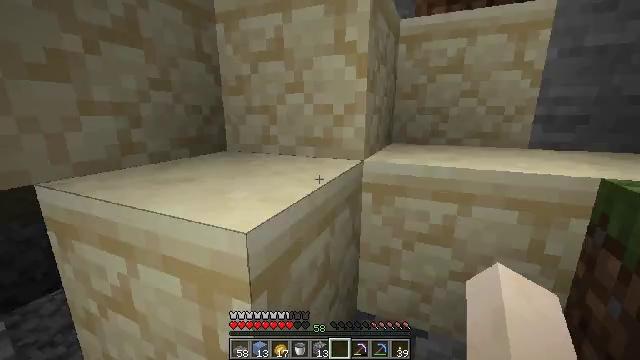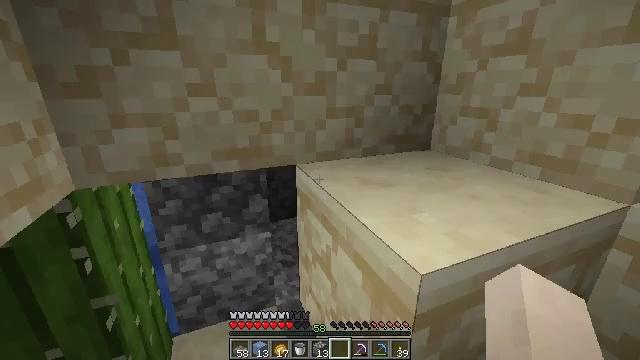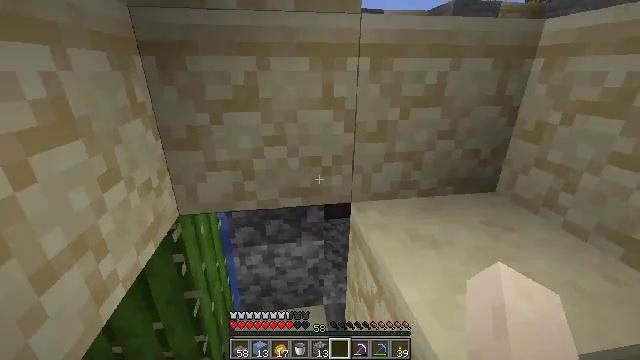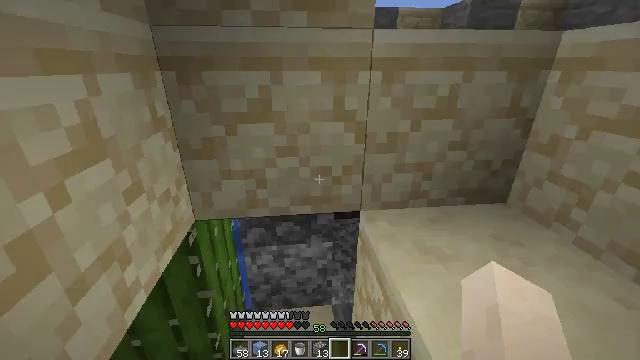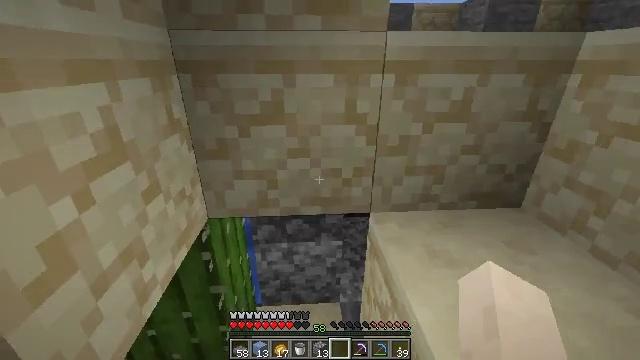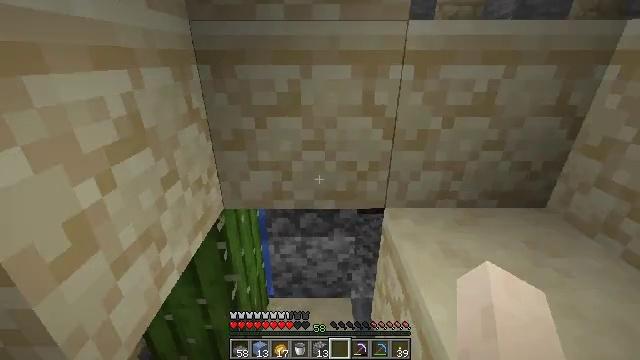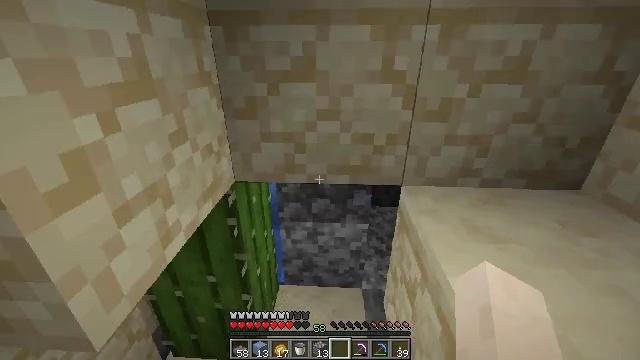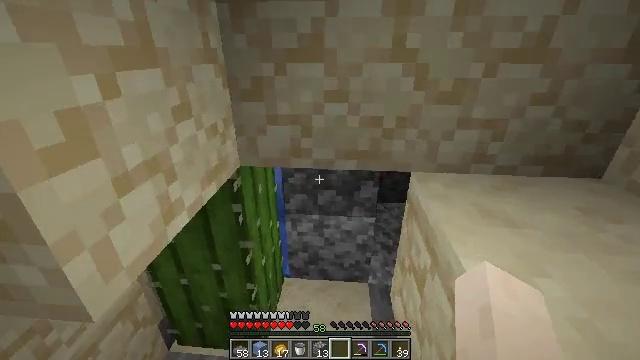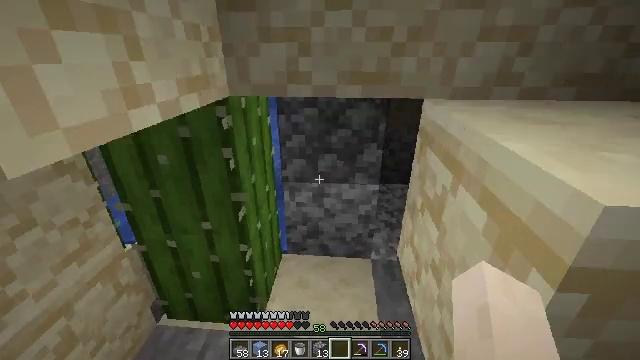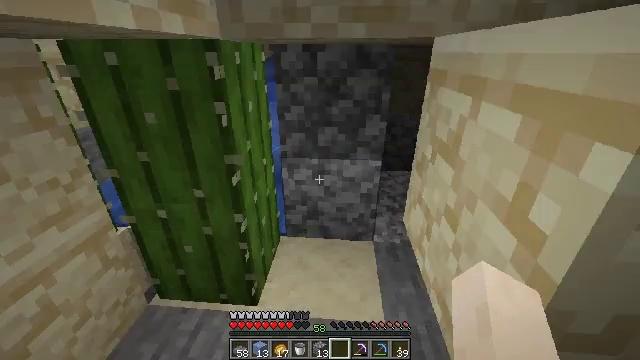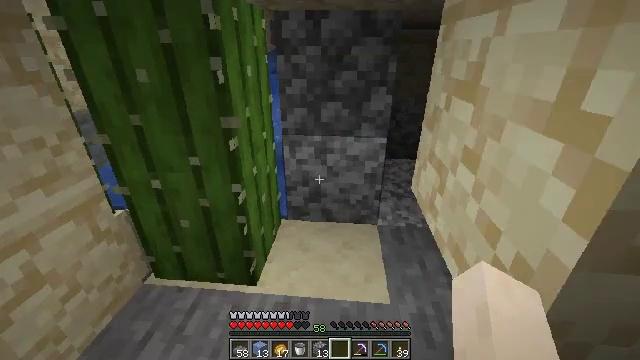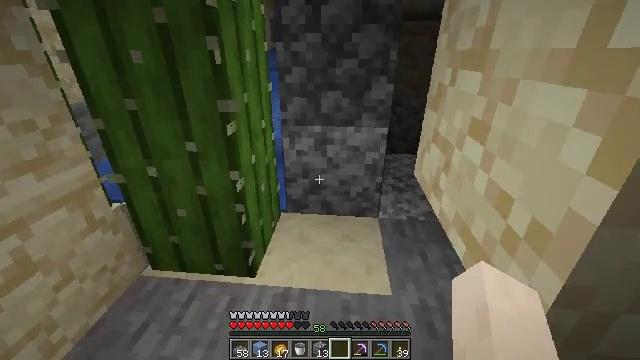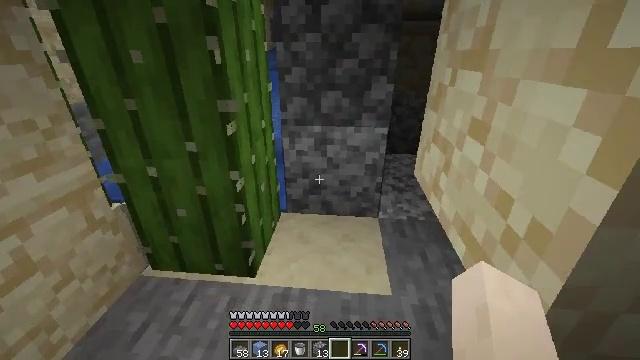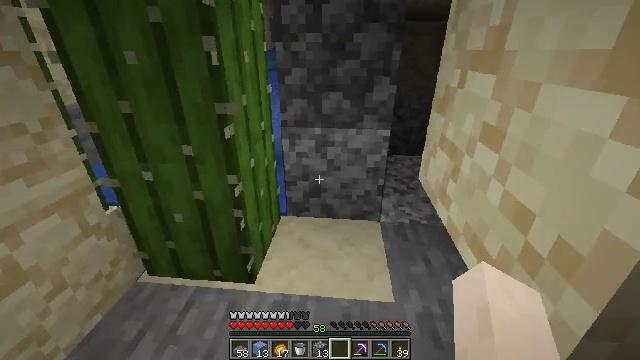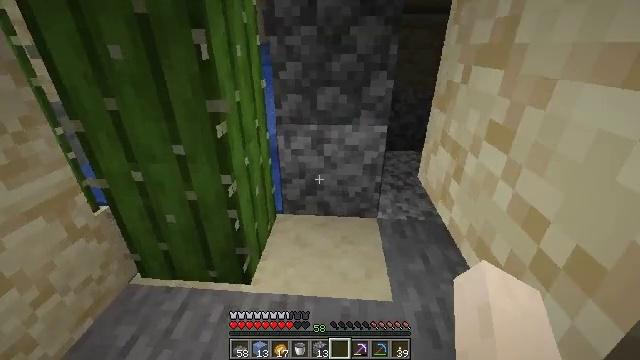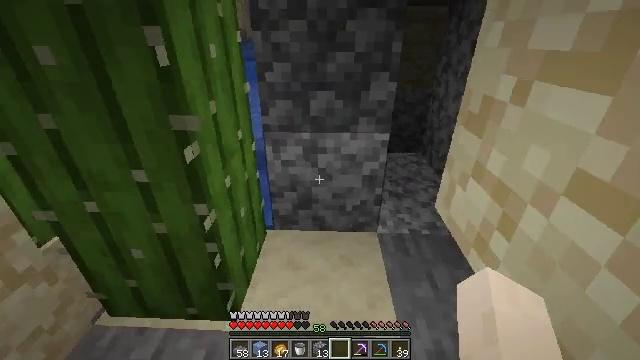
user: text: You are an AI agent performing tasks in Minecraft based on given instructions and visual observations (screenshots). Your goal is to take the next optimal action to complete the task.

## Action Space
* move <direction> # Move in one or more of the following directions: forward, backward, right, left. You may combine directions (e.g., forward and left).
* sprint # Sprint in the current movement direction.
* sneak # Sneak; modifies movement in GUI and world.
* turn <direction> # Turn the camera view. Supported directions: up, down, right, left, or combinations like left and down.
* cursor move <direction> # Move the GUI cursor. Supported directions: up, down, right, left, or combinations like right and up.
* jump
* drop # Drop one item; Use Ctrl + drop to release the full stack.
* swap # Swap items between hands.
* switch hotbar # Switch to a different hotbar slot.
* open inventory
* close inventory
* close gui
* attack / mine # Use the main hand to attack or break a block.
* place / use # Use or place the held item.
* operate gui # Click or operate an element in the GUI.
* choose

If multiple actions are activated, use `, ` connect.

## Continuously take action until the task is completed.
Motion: motion action
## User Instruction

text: Break the stone brick slab to recycle it.
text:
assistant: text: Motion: turn left and down
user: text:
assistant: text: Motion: turn left and down
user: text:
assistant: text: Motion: turn left
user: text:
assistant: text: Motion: turn left
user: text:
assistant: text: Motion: turn left
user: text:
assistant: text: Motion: turn left
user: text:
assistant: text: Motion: turn left
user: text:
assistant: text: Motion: no_op
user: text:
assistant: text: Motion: no_op
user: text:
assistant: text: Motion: no_op
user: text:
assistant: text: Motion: no_op
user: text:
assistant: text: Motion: no_op
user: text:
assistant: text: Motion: move forward
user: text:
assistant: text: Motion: move forward, turn right and down
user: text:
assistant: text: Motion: move forward, turn right and down
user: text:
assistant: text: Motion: move forward, turn right and down
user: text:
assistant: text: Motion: move forward, turn right and down
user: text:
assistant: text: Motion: move forward, turn right and down
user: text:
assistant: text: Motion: move forward, turn right
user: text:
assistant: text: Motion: move forward and move right
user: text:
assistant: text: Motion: move forward and move right
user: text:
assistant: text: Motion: move forward and move right
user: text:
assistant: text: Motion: move forward and move right, turn left and down
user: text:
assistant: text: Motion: move forward and move right, turn left
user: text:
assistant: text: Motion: move forward and move right, turn left and up
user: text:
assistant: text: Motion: move forward and move right, turn left and up
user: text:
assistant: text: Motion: move forward and move right, turn left and up
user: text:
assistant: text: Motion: move forward and move right, turn left and up
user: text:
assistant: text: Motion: move forward and move right, turn left
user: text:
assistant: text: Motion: move forward and move right, turn left